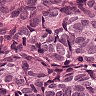
Metastatic tissue present: yes